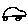
Label: car